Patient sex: M
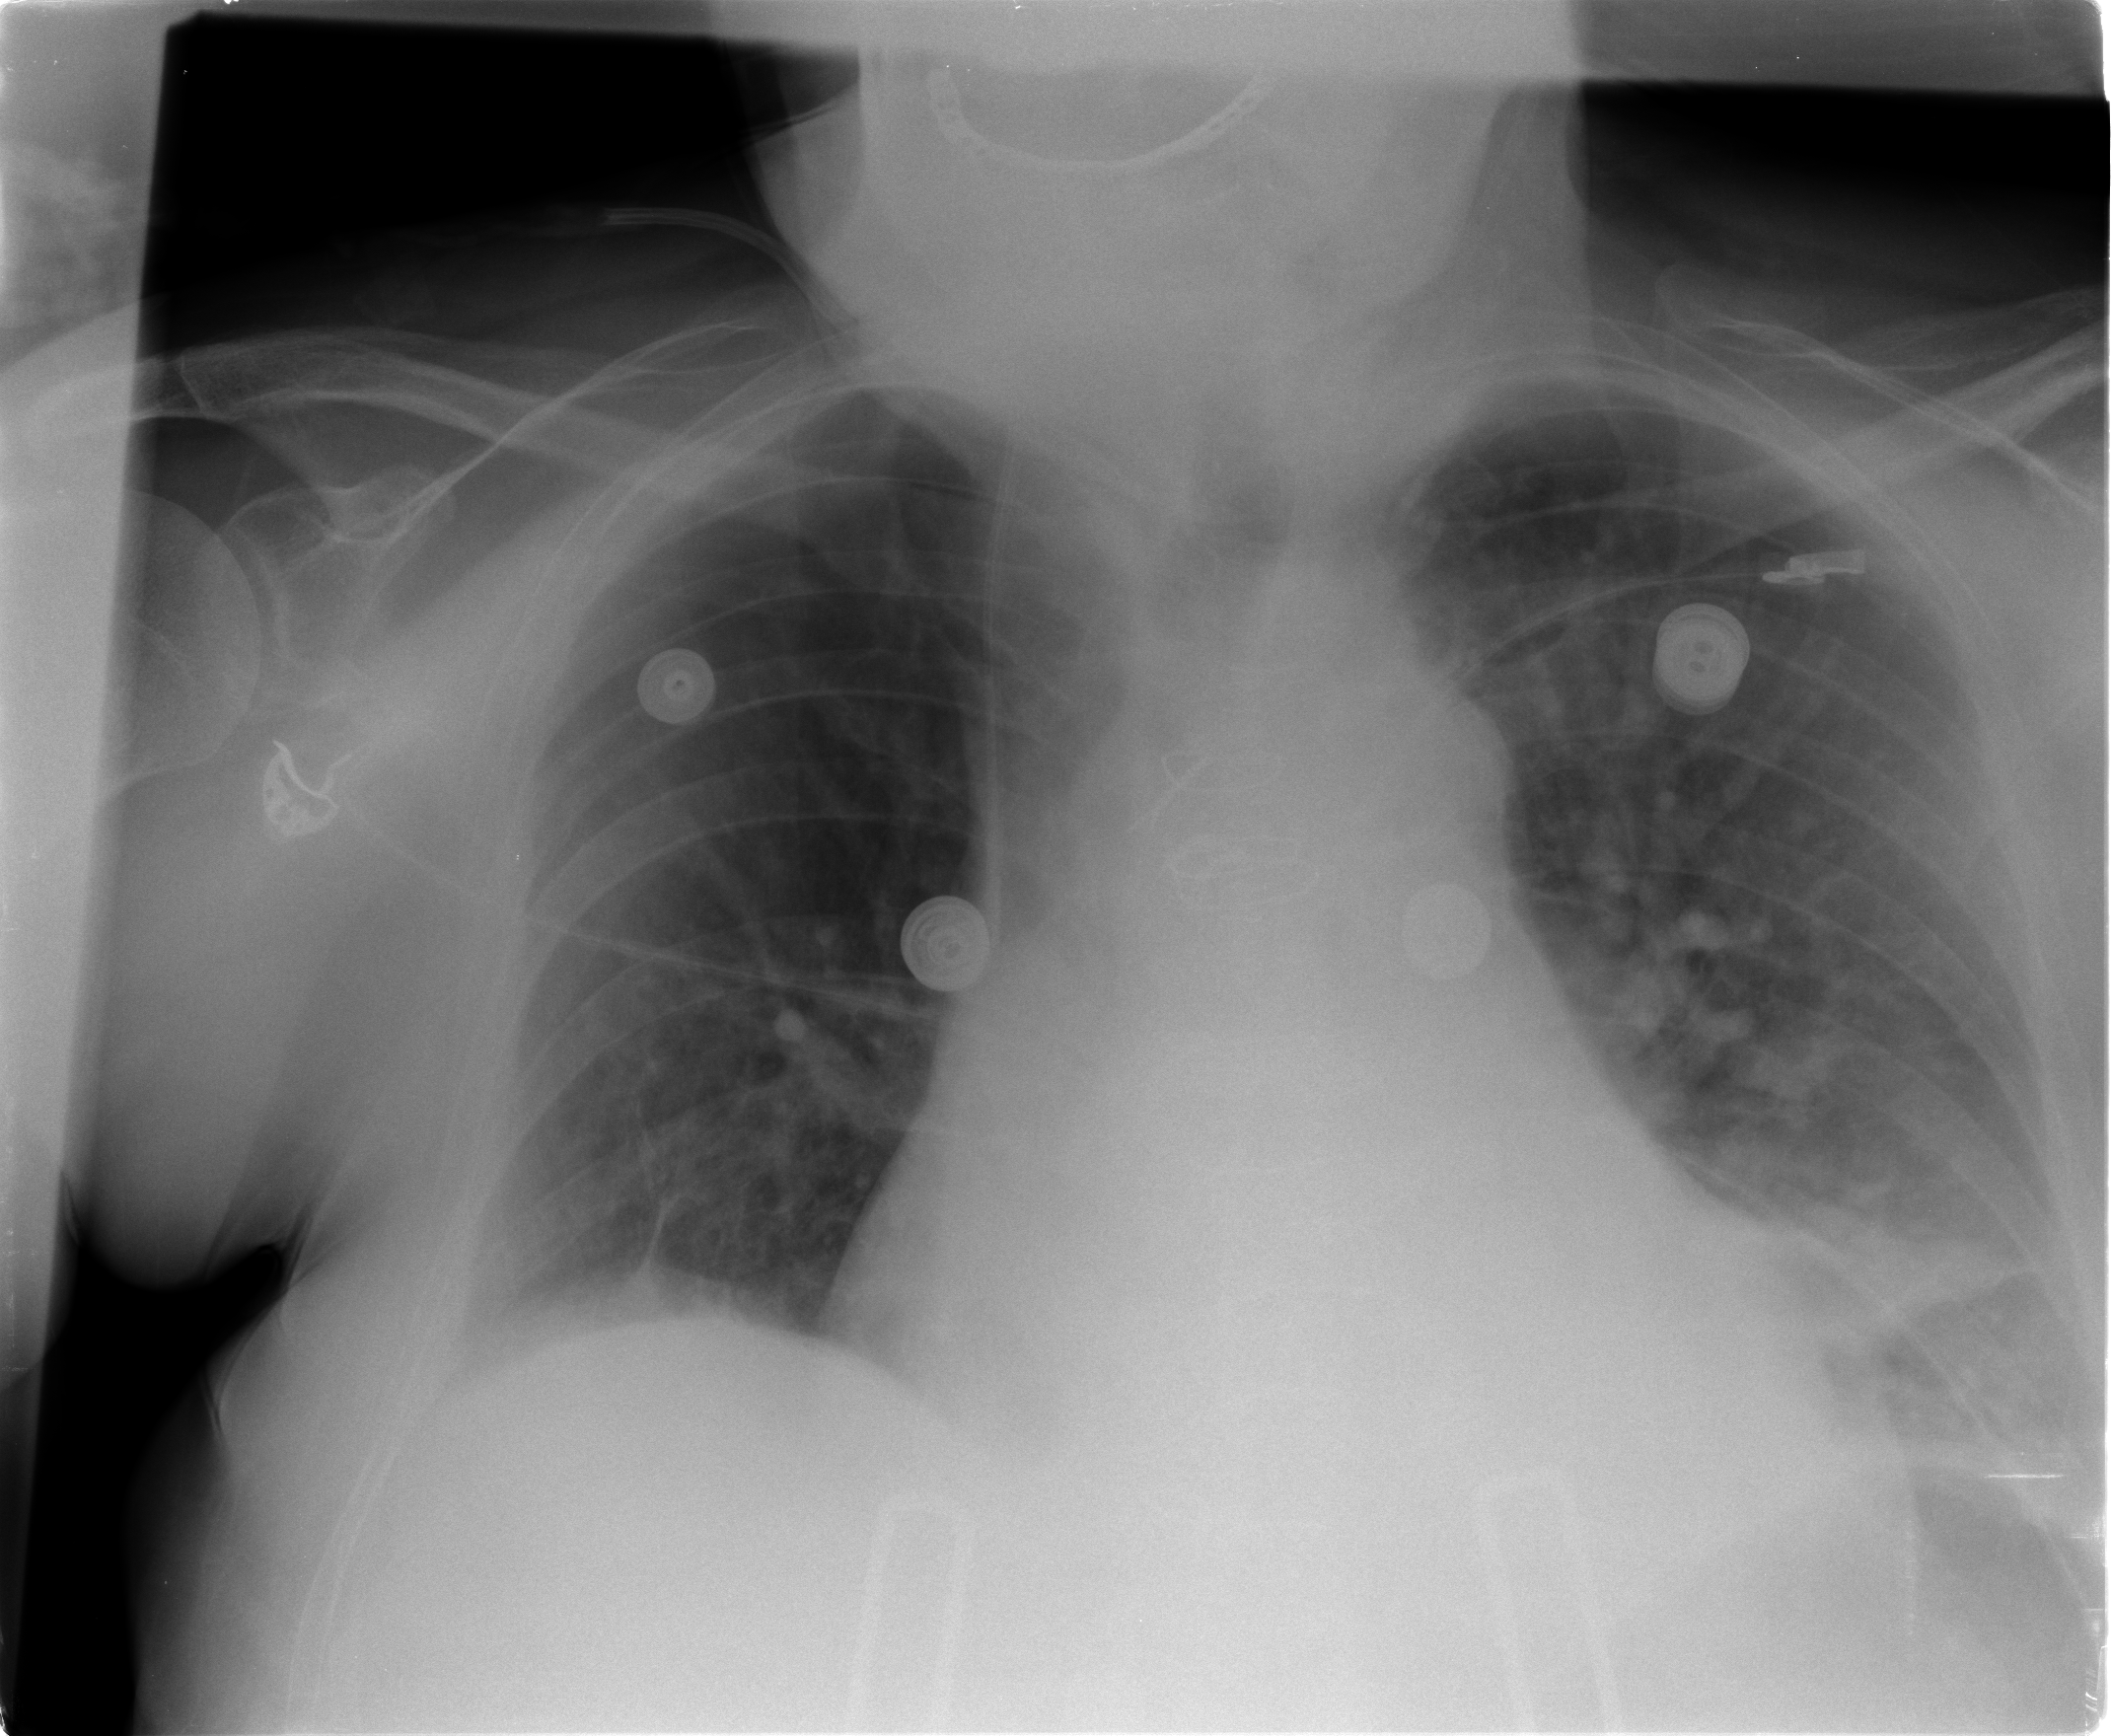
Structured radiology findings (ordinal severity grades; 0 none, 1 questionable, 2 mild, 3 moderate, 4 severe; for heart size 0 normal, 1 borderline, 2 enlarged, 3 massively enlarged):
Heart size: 2
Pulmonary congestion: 0
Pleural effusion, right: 0
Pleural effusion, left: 2
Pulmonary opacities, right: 0
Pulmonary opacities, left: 2
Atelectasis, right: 2
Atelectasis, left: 3